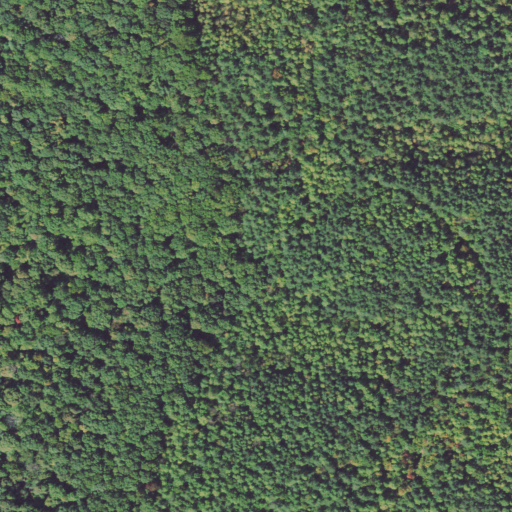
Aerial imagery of mountain in Tennessee named Pine Mountain containing deciduous forest and mixed forest